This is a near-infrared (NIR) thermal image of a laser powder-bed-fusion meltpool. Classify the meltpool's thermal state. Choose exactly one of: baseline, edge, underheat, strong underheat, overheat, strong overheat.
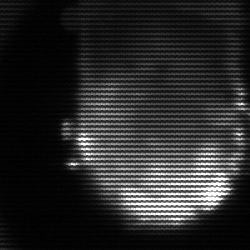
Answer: baseline